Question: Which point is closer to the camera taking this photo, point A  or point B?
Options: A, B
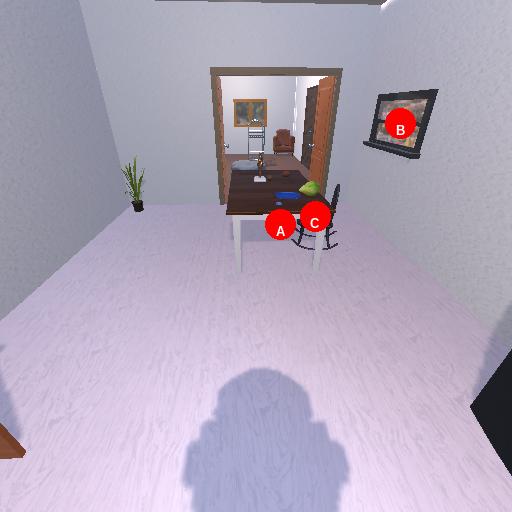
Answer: A